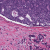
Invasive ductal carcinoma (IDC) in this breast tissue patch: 0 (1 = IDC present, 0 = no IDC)